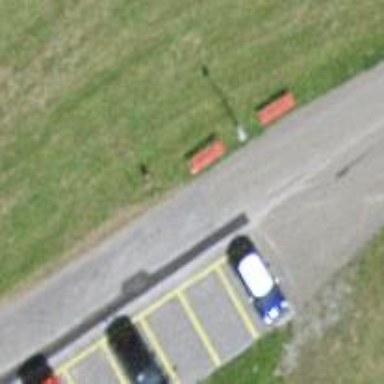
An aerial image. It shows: Bench.